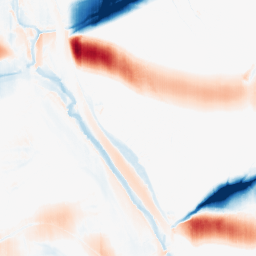
Category: morphological
Decomposition family: morphological_ellipse
Decomposition parameters: operation: average
width: 50
height: 5
Upsampling method: cubic_catmull_rom
Upsampling parameters: scale: 4
Upsampling scale: 4